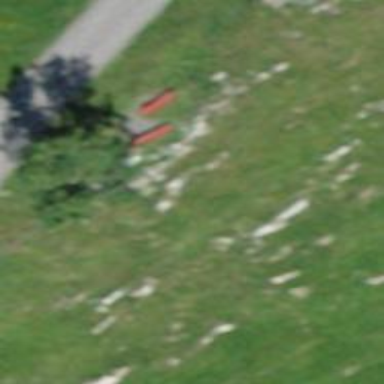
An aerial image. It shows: Red bench.